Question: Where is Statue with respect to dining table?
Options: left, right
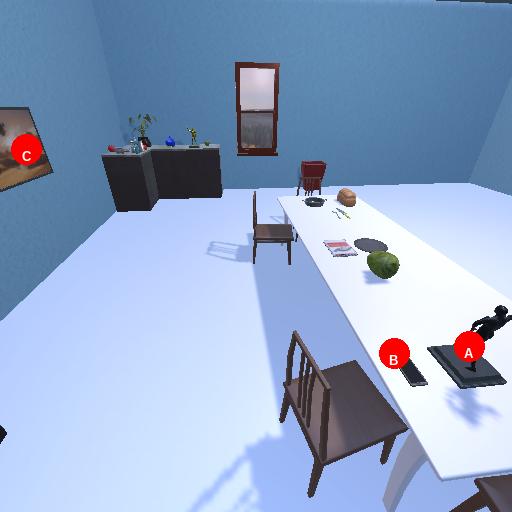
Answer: left